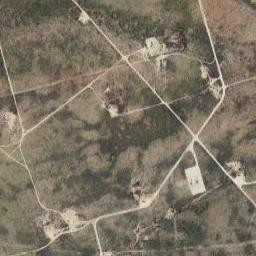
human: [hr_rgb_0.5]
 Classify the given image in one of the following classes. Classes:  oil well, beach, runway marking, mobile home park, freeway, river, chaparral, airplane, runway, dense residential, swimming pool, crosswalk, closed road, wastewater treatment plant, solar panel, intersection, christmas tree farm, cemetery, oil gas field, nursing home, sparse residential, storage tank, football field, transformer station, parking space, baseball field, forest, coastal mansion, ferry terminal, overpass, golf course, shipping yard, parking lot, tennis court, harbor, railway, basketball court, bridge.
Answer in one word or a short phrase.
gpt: oil gas field